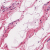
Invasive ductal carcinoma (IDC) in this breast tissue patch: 0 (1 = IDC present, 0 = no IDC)